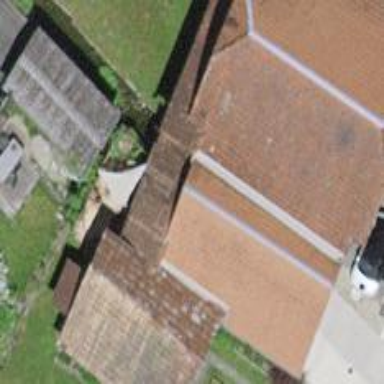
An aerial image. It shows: Barn.